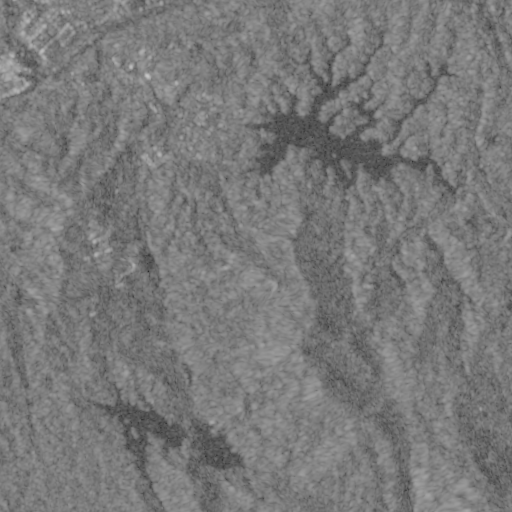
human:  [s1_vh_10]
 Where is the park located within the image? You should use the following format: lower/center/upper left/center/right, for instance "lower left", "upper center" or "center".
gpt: The park is located in the upper center of the image.
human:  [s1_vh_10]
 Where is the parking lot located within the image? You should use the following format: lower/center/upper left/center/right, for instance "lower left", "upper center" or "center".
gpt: The parking lot is located in the upper left of the image.
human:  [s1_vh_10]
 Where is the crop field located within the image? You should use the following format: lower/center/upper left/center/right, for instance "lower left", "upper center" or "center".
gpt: There is no crop field in the image.

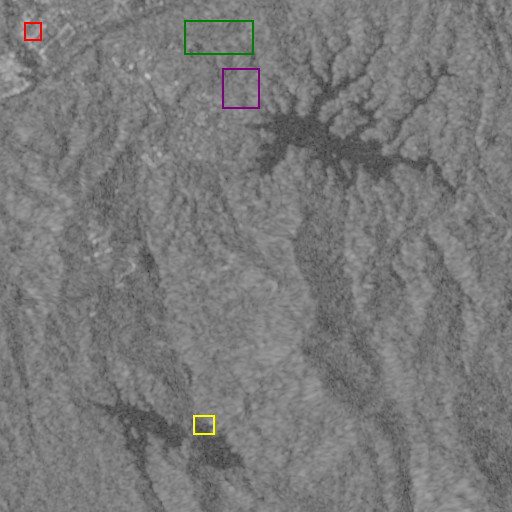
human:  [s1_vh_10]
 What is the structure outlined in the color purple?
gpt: The structure outlined in purple is a crop field.
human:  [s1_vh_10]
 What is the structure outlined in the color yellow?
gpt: The structure outlined in yellow is a dam.
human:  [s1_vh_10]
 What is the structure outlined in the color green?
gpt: The structure outlined in green is a park.
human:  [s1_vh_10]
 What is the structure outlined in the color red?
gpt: The structure outlined in red is a parking lot.
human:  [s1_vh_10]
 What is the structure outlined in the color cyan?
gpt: There is no cyan outline.